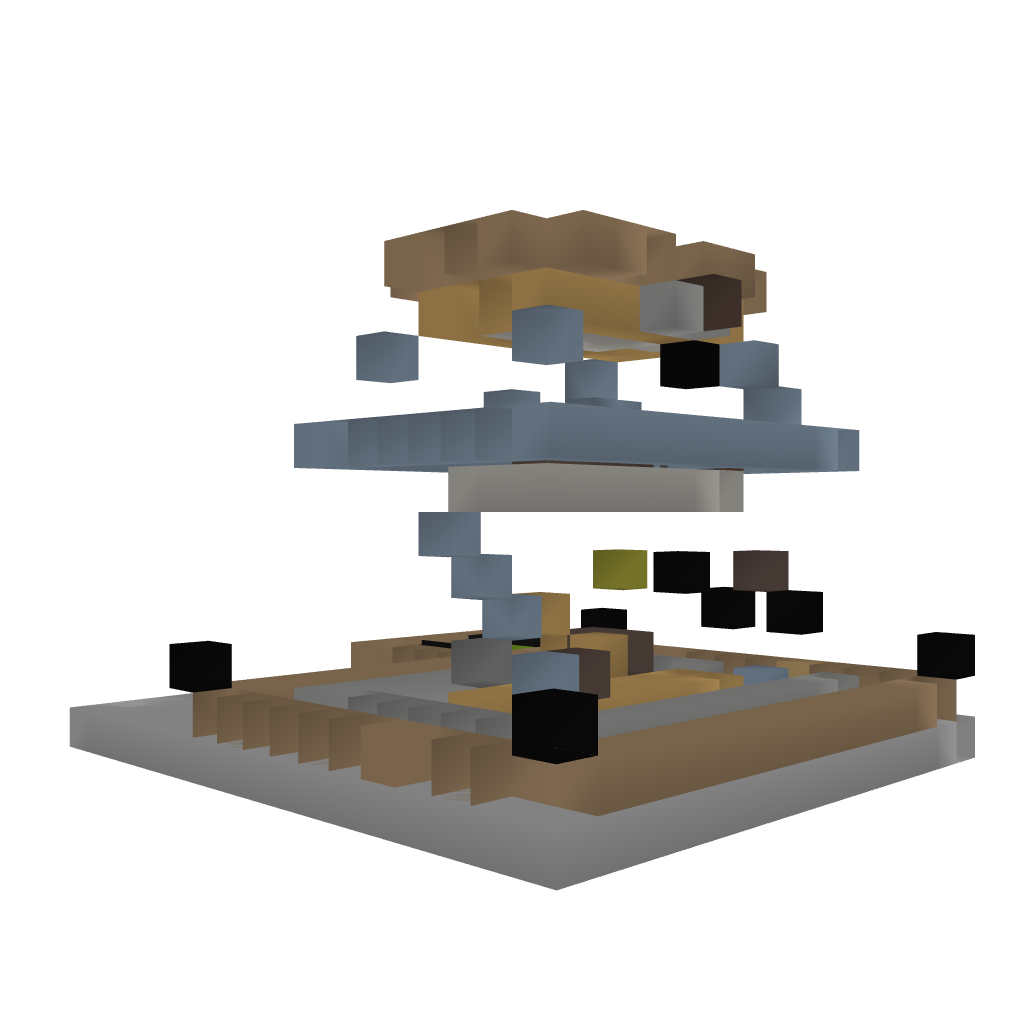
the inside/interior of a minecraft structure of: Basic house n°1